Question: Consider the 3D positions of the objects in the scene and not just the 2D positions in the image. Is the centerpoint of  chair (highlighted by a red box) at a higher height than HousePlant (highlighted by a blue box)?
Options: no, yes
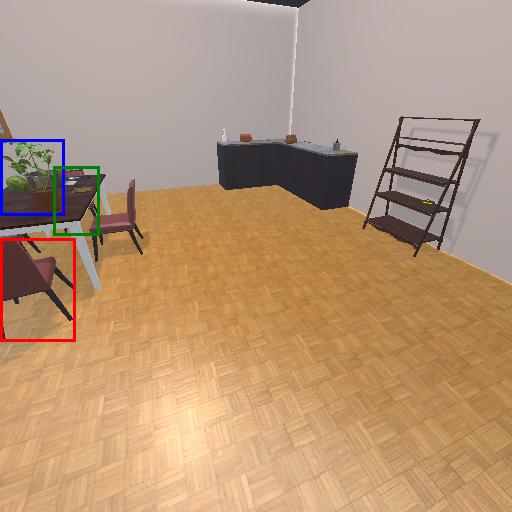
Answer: no